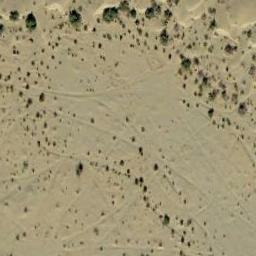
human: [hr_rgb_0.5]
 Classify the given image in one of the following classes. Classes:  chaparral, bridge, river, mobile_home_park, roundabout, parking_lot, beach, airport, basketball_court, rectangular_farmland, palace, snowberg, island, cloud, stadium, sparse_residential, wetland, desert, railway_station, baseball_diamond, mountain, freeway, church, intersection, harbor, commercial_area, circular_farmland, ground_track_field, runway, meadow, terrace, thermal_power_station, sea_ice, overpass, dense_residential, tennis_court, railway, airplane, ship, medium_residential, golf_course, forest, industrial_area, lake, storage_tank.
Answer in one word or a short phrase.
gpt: chaparral